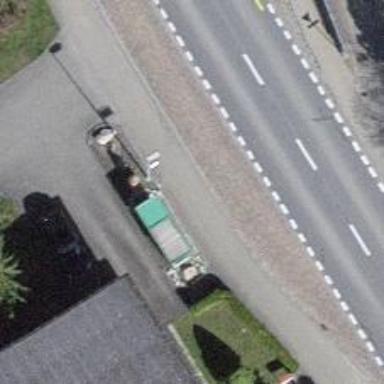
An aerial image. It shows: Bus stop with platform for public transport.